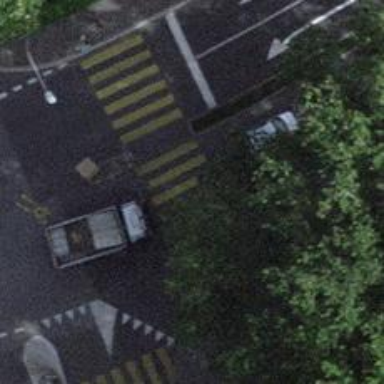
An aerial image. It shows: Crossing with traffic signals and zebra markings. There is pedestrian island at the crossing.